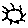
Label: sun